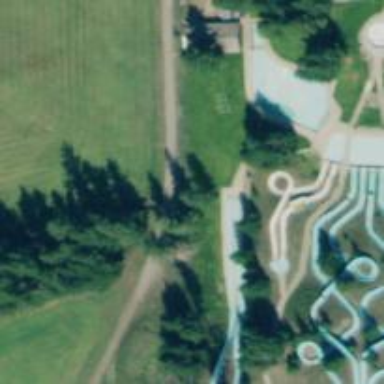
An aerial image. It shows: Water slide attraction.